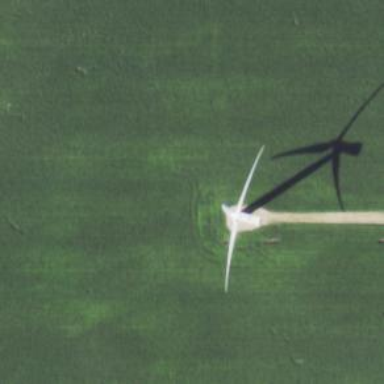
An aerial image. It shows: Wind generator powered by horizontal-axis wind turbine.